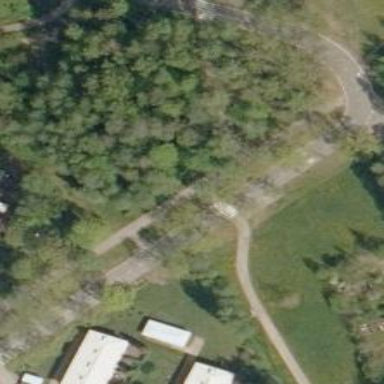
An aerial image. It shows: Asphalt cycleway.